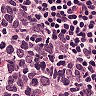
Metastatic tissue present: no